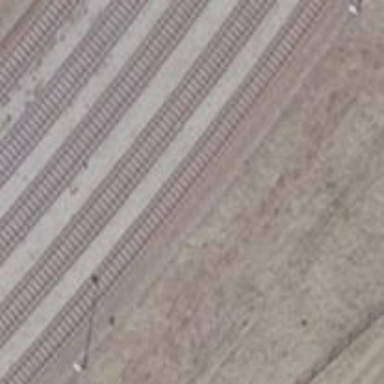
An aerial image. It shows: Rail yard with electrified contact lines for the railway.